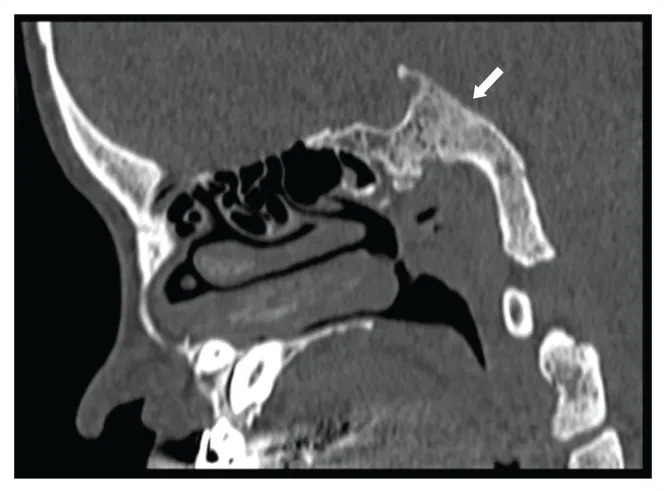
Sagittal-section computed tomography scan shows a dysplastic clivus with its flexion deformity and convexity towards the endocranium (arrow).
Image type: radiology (ct)